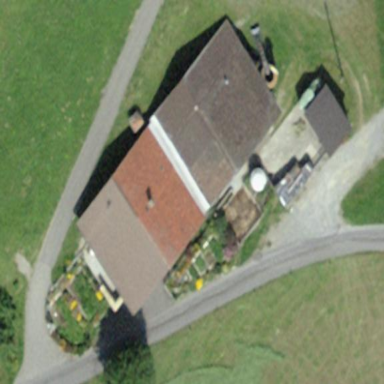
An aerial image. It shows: Barn.